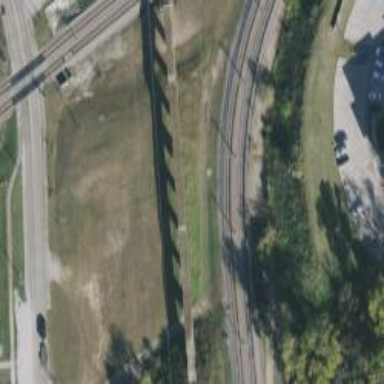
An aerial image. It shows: Light rail railway line with electrification through contact lines.